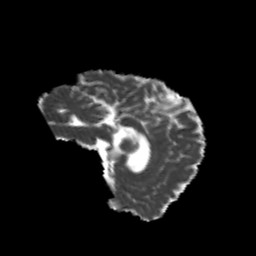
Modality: MD
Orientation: sagittal
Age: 22
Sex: female
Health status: healthy
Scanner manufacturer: philips
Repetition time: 7.393 s
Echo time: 0.08599 s